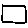
Label: square